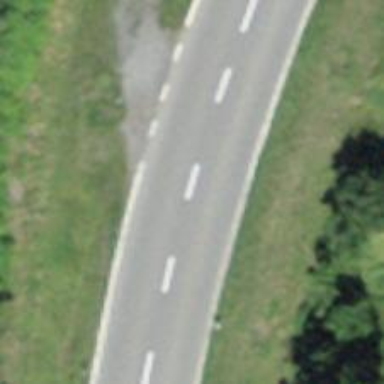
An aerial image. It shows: Secondary road with asphalt surface.